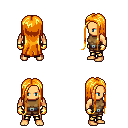
a pixel art fantasy rpg character, male body template, human, tanned skin, leather chest armor, gold greaves, light blonde extra-long hairstyle, gold gloves, four views (front, back, left, right), 2x2 character sprite sheet, small pixel art, hard edges, no anti-aliasing